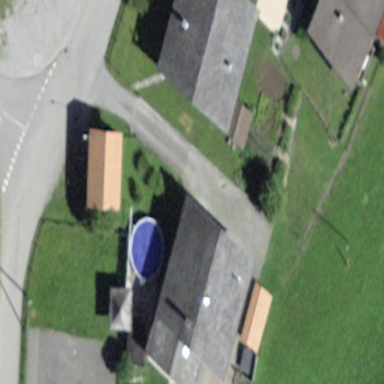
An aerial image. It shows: Simple and straightforward house.